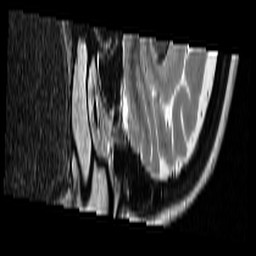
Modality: T2w
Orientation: sagittal
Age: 47
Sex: female
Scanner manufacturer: siemens
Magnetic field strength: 3 T
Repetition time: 7 s
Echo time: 0.085 s